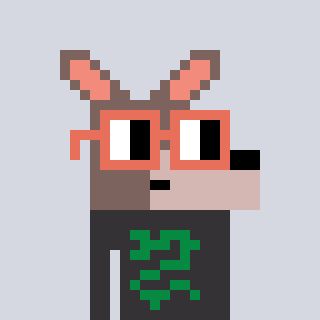
a pixel art character with square orange glasses, a kangaroo-shaped head and a grayscale-colored body on a cool background